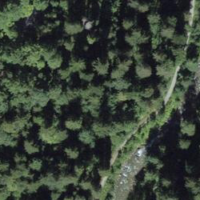
EUNIS habitat code: 44
Species observed at this site:
Petasites albus